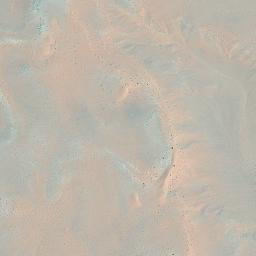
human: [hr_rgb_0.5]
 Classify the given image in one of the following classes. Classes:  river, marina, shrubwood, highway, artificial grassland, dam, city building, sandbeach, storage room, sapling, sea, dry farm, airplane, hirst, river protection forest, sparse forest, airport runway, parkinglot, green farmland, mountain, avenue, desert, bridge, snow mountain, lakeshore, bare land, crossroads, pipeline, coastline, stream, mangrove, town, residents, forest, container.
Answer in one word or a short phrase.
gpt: desert